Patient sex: M
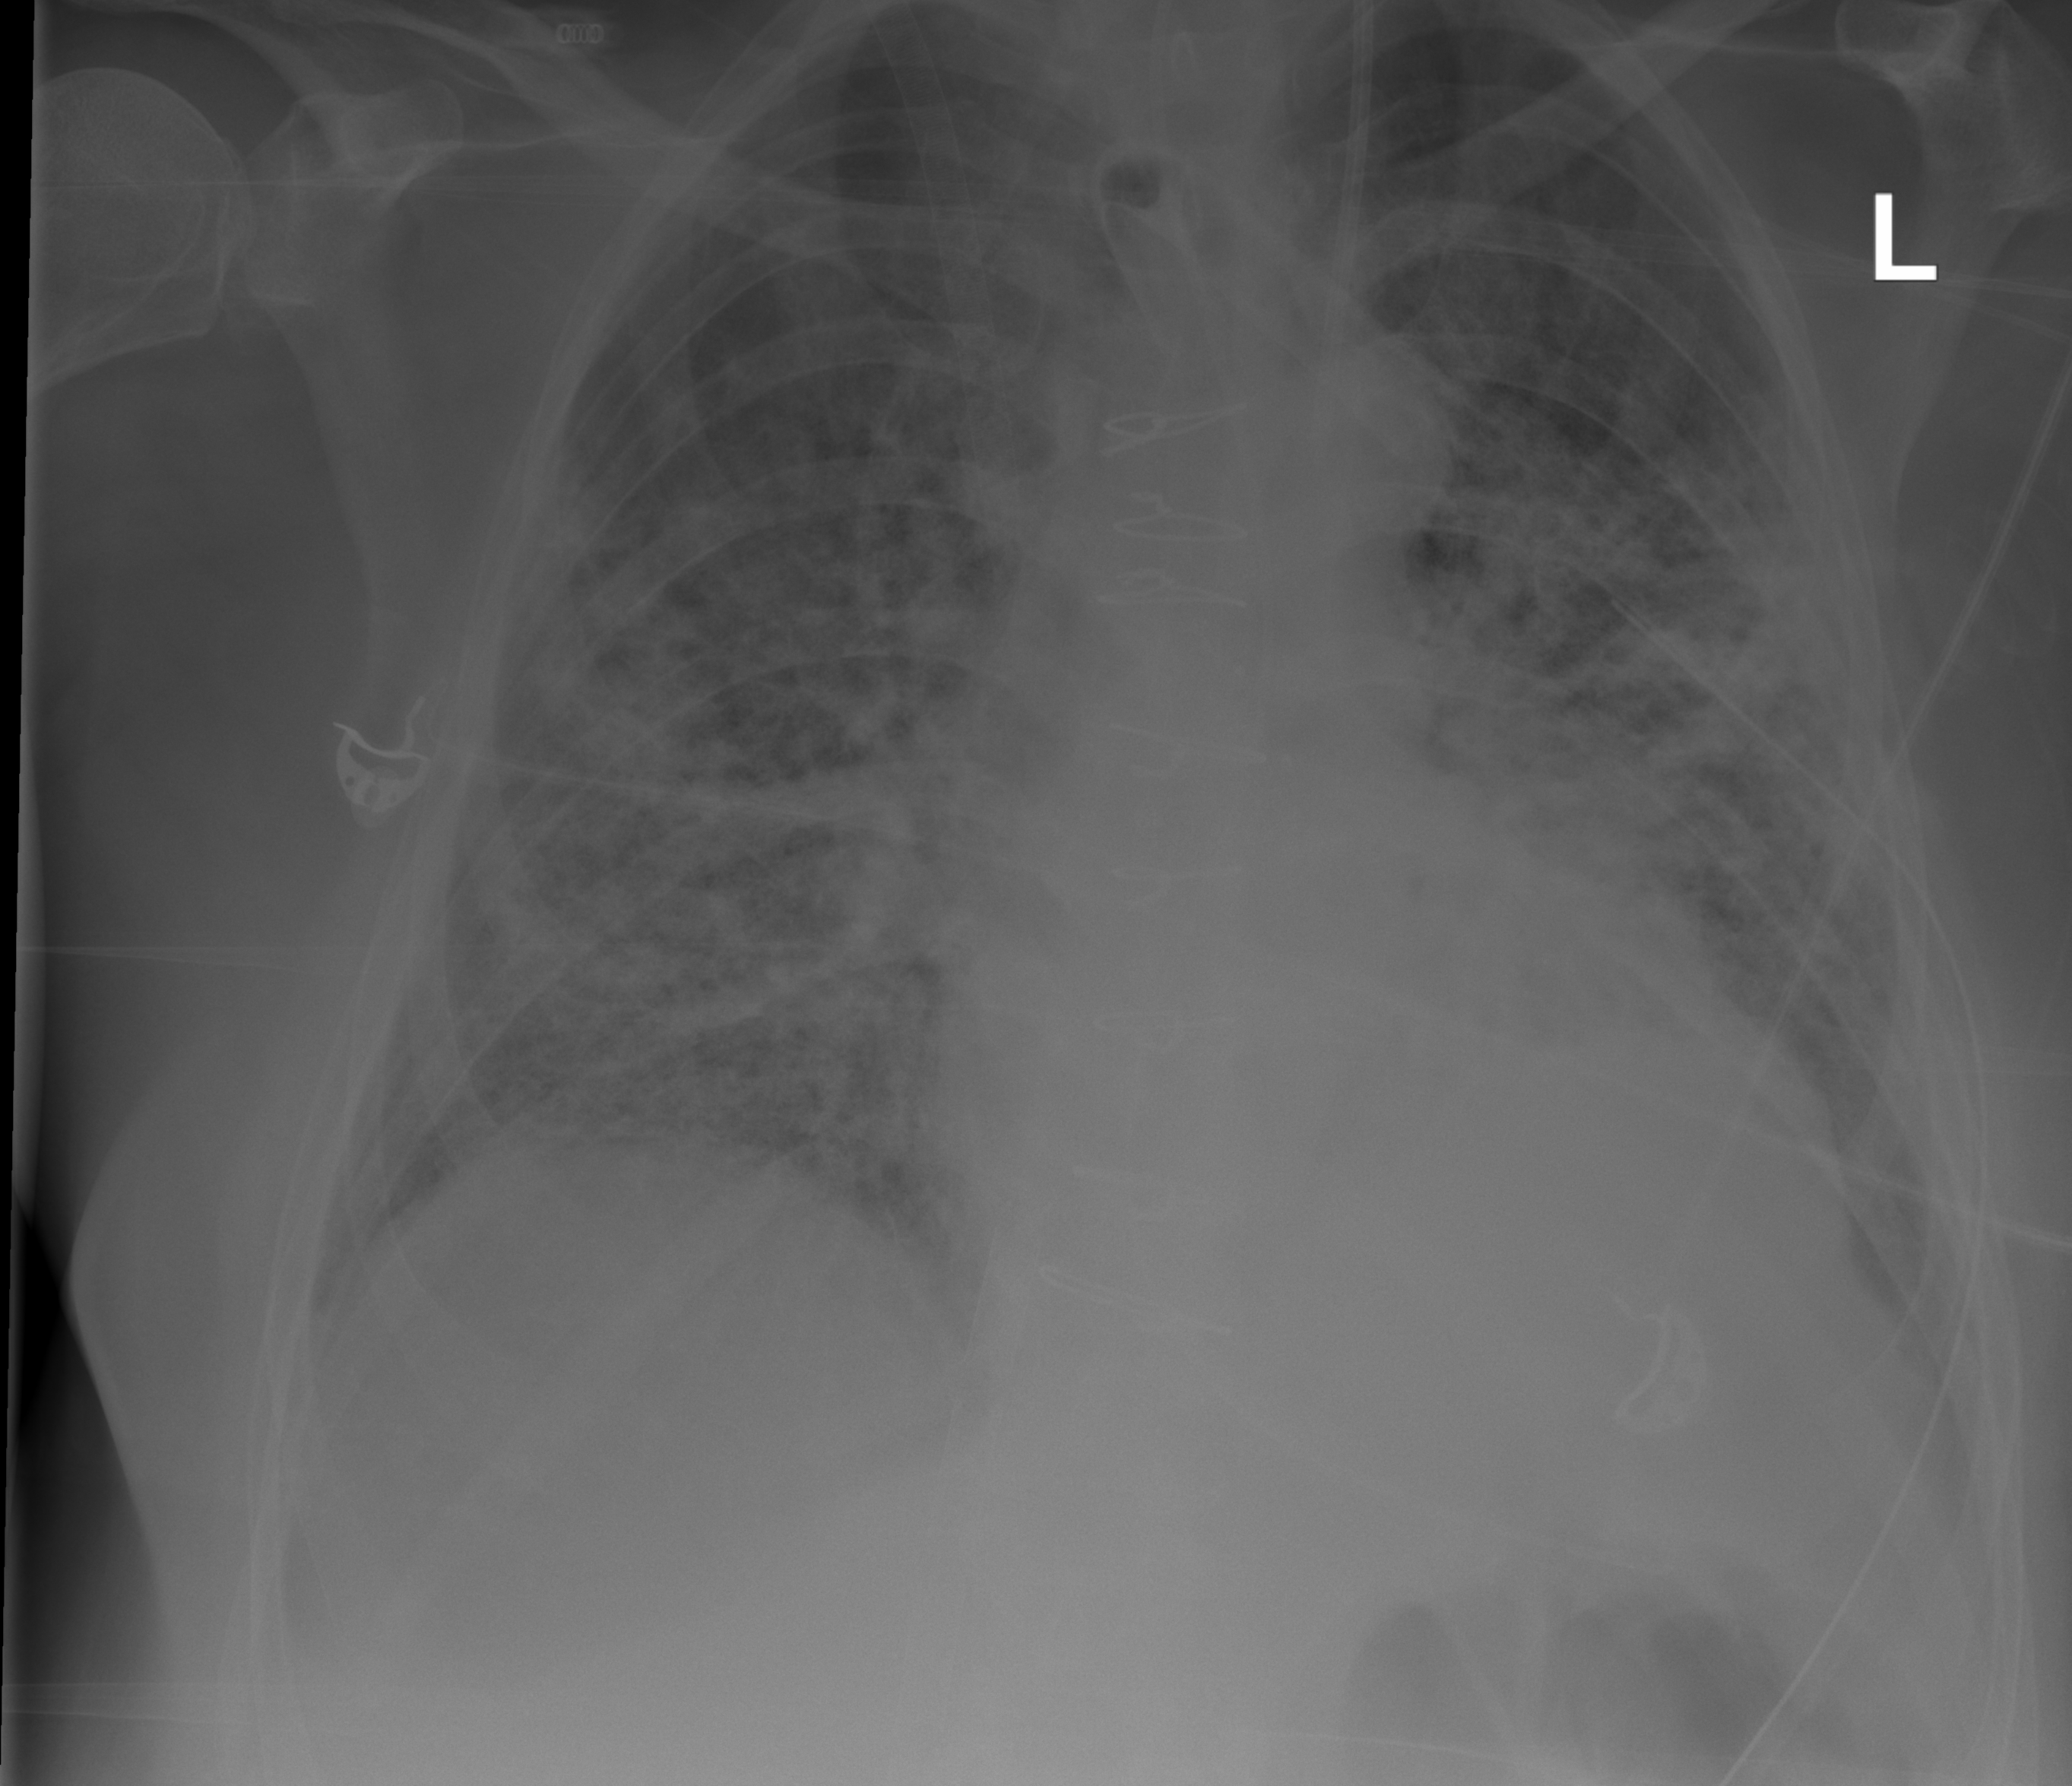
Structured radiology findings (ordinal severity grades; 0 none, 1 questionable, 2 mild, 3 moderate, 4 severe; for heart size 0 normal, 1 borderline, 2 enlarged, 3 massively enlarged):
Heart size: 1
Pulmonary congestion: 0
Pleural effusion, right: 0
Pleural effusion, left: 2
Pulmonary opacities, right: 3
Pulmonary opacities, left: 3
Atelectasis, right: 3
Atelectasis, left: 3